Field crop: tomato
Growth stage: 2
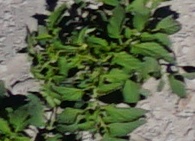
Species: tomato